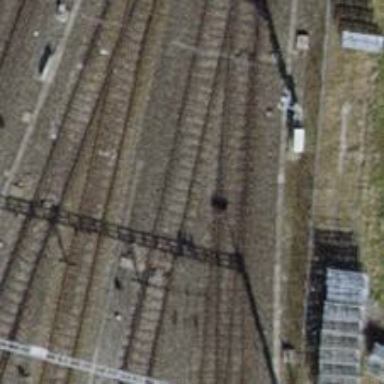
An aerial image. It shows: Railway switch.